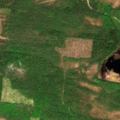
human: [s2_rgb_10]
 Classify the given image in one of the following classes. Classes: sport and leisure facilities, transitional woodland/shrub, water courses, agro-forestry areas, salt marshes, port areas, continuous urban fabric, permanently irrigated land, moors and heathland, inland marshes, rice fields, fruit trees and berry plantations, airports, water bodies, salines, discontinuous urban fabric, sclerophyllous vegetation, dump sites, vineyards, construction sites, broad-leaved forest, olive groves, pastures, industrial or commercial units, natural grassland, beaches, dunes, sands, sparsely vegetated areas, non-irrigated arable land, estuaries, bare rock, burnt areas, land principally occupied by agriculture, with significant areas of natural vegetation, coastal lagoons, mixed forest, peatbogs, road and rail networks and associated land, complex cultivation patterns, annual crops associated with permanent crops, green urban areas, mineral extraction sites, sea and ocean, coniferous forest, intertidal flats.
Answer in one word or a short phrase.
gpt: coniferous forest, mixed forest, transitional woodland/shrub